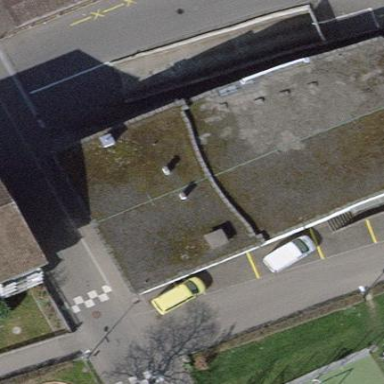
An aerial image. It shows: Cinema building.